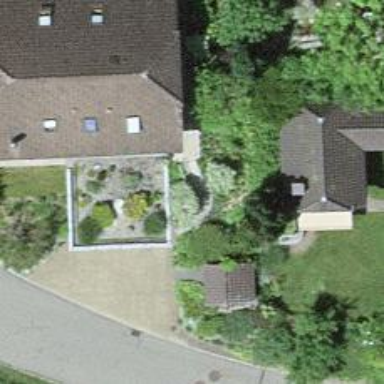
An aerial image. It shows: Residential building.